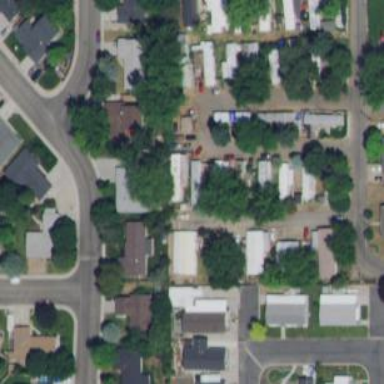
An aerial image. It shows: Residential area known as trailer park.